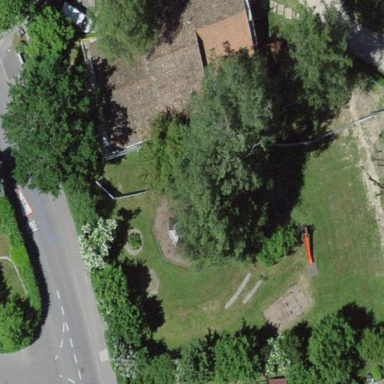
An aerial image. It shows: Kindergarten building.